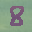
Label: 8